The image shows the envelope spectrum of a rolling-element bearing's vibration signal, with the characteristic fault frequencies (BPFO outer race, BPFI inner race, BSF ball, FTF cage) marked as reference lines. Diagnose the bearing from this image, choosing from: normal, inner_race, outer_race, ball.
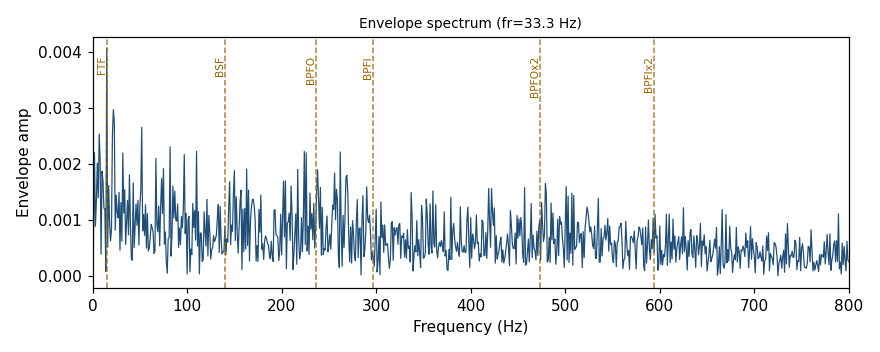
Answer: normal